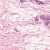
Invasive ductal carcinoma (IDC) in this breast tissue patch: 0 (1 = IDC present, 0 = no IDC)